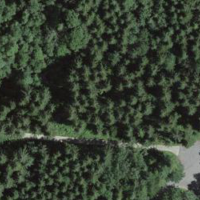
EUNIS habitat code: 43
Species observed at this site:
Caltha palustris
Prunus spinosa